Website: macys
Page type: delivery-shipping
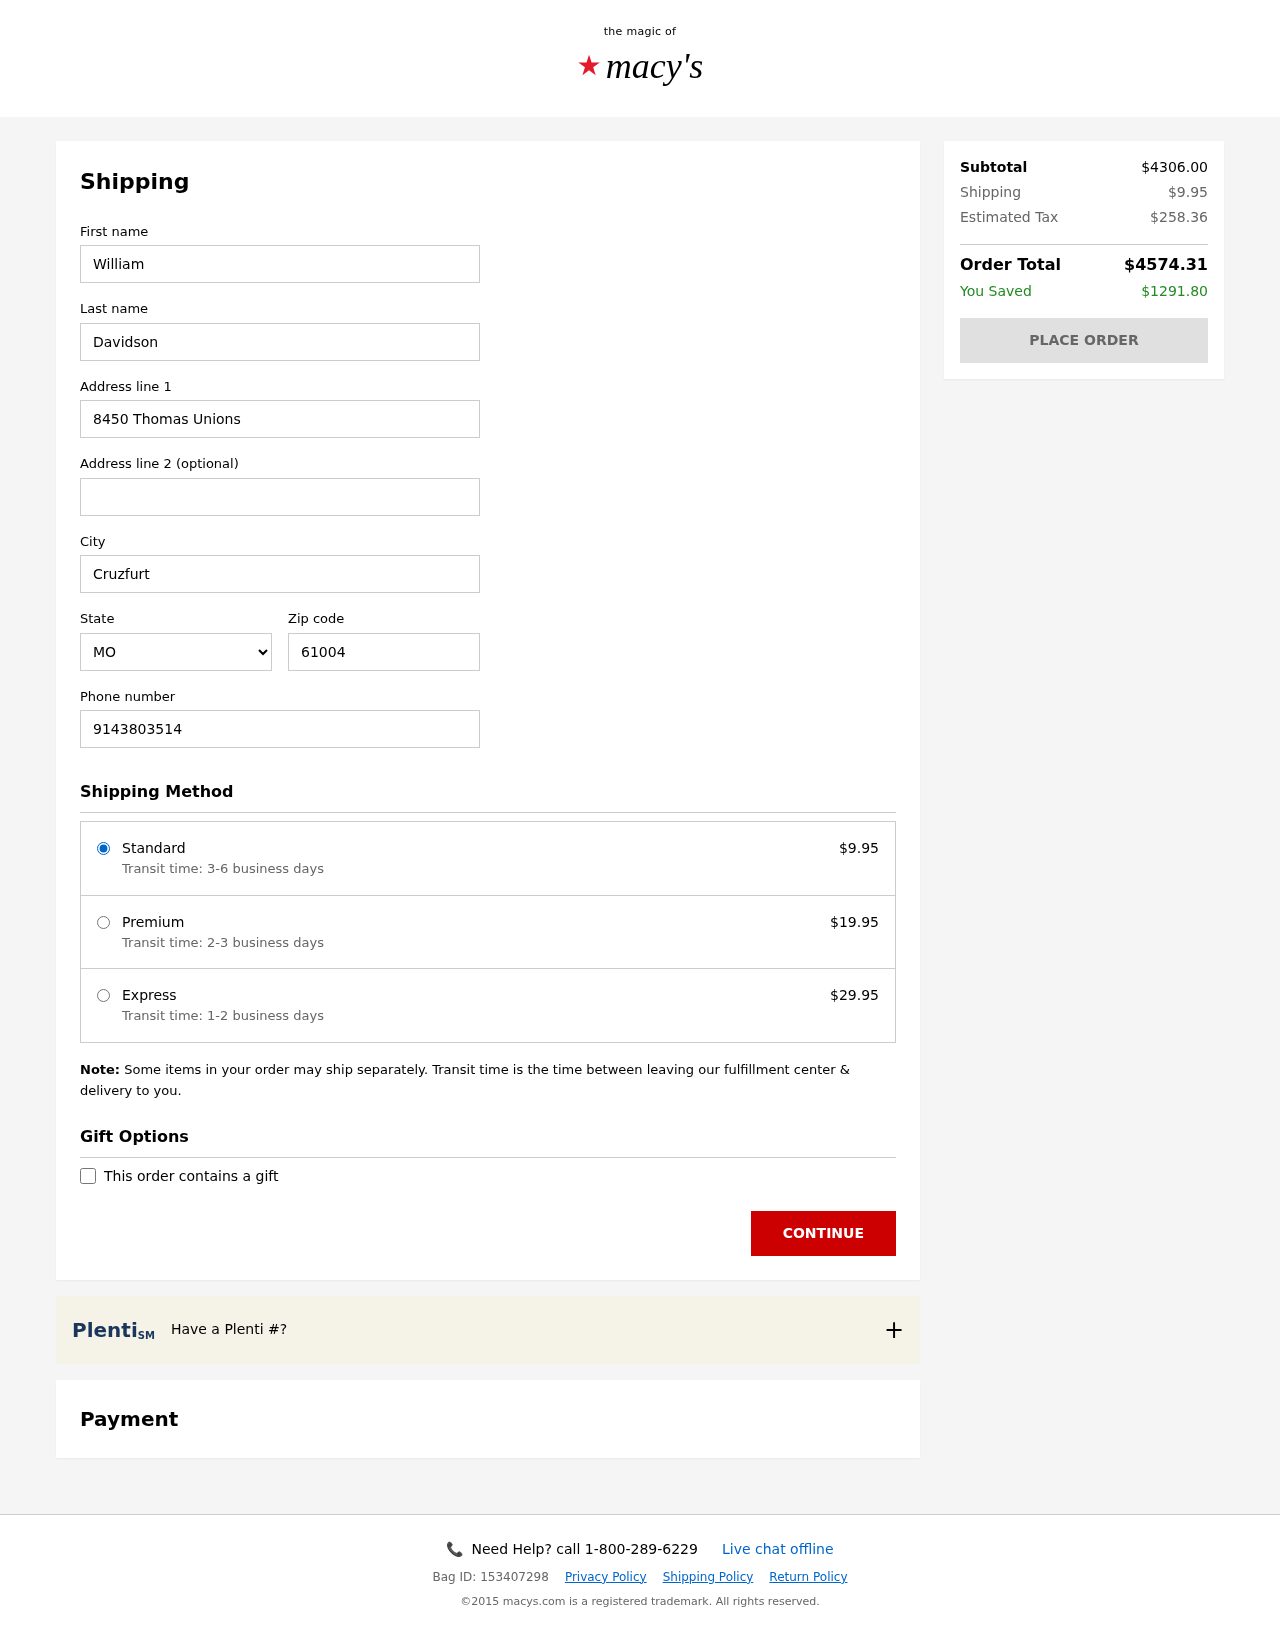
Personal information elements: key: PII_CITY
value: Cruzfurt
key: PII_FIRSTNAME
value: William
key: PII_LASTNAME
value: Davidson
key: PII_PHONE
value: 9143803514
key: PII_POSTCODE
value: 61004
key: PII_STATE_ABBR
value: MO
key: PII_STREET
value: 8450 Thomas Unions
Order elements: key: ORDER_SHIPPING_COST
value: $9.95
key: ORDER_SHIPPING_PREMIUM
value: $19.95
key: ORDER_SHIPPING_EXPRESS
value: $29.95
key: ORDER_SUBTOTAL
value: $4306.00
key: ORDER_TAX
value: $258.36
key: ORDER_TOTAL
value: $4574.31
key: ORDER_SAVINGS
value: $1291.80